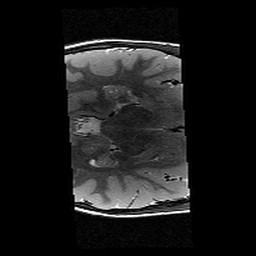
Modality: T2w
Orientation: axial
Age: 9
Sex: male
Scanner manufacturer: siemens
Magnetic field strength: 3 T
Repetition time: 9.23 s
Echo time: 0.067 s